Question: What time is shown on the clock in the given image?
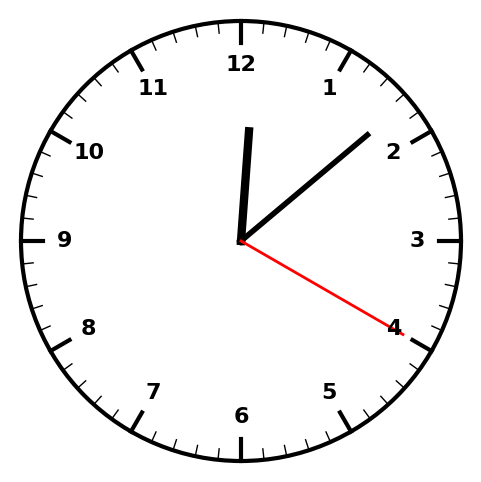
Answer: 12:08:20